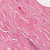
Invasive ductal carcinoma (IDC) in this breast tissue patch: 0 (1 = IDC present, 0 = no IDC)